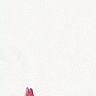
Metastatic tissue present: no